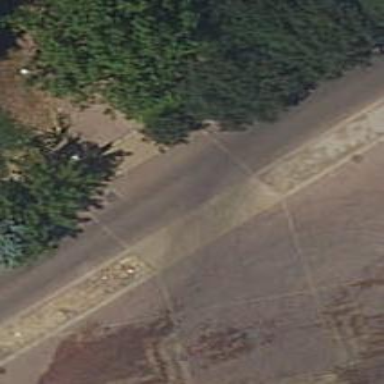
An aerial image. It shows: Pedestrian road.